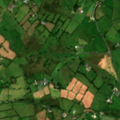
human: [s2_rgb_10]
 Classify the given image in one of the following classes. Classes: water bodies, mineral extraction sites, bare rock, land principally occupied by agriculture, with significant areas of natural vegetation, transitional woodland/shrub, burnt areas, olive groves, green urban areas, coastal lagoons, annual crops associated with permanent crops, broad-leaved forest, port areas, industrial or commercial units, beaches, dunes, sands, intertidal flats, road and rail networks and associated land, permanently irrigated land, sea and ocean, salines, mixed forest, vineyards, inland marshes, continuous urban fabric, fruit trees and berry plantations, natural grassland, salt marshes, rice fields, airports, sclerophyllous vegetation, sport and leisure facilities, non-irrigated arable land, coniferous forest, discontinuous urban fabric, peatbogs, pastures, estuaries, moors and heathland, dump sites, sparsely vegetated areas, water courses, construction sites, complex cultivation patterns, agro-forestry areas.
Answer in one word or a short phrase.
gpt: pastures, land principally occupied by agriculture, with significant areas of natural vegetation